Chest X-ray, PA view. Patient: 45 years old, sex F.
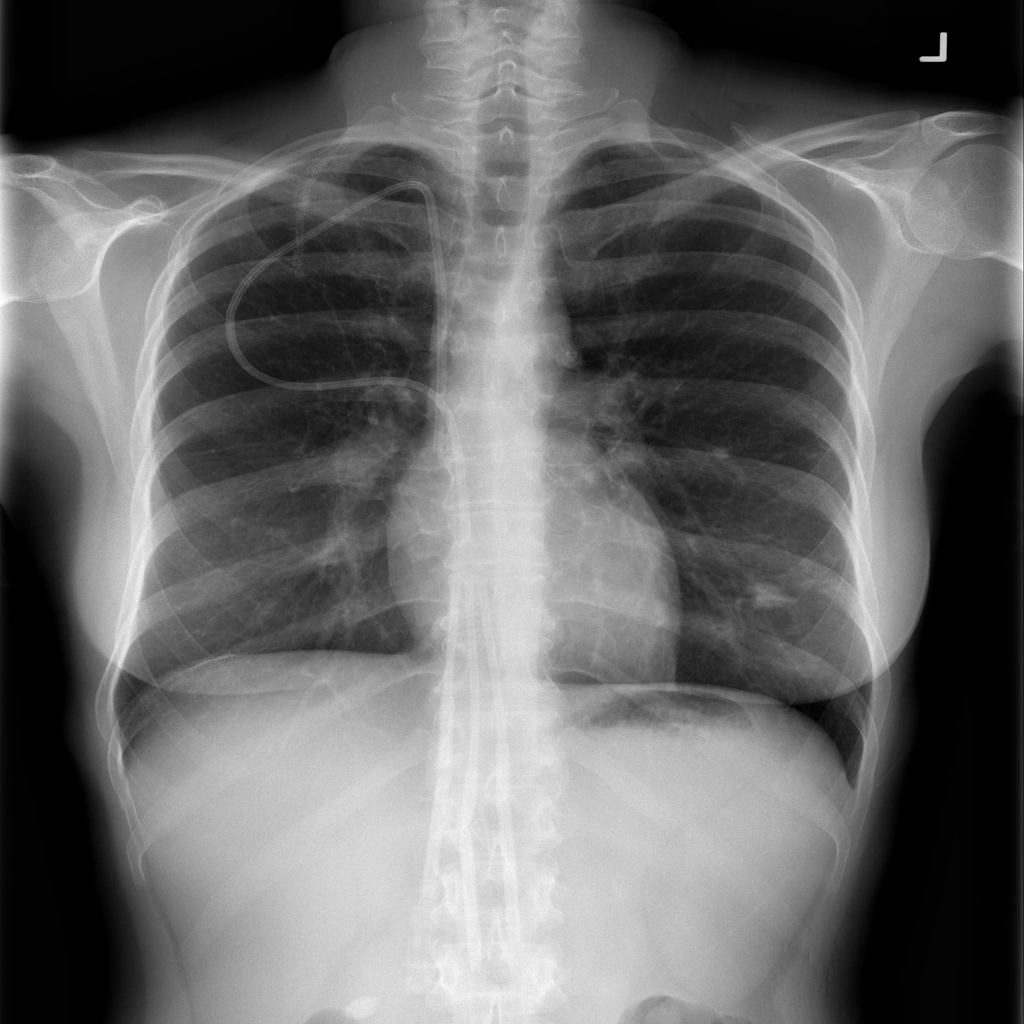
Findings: No Finding